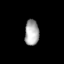
Tissue: lung
Cell type: Endothelial cells
Senescence score: 0.5585
Nuclear area (px): 354
Mean DAPI intensity: 170.161